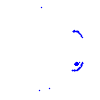
Particle: kaon